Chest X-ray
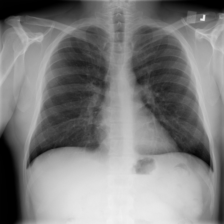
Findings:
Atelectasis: negative
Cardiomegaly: negative
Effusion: negative
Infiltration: negative
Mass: negative
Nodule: negative
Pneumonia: negative
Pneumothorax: negative
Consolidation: negative
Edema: negative
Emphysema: negative
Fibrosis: negative
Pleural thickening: negative
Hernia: negative